Question: I have the following code:
'''
try
{
using (var myHttpWebResponse = (HttpWebResponse) httPrequestCreated.GetResponse())
{
var streamResponse = myHttpWebResponse.GetResponseStream();
if (streamResponse != null)
{
var streamRead = new StreamReader(streamResponse);
var readBuff = new Char[256];
var count = streamRead.Read(readBuff, 0, 256);
while (count > 0)
{
var outputData = new String(readBuff, 0, count);
finalResopnse += outputData;
count = streamRead.Read(readBuff, 0, 256);
}
streamRead.Close();
streamResponse.Close();
myHttpWebResponse.Close();
}
}
}
catch (WebException ex)
{
MessageBox.Show("something went wrong");
}
'''
The error code is '404 Not Found', but instead of a MessageBox I get the following error:

Why is the exception never caught?
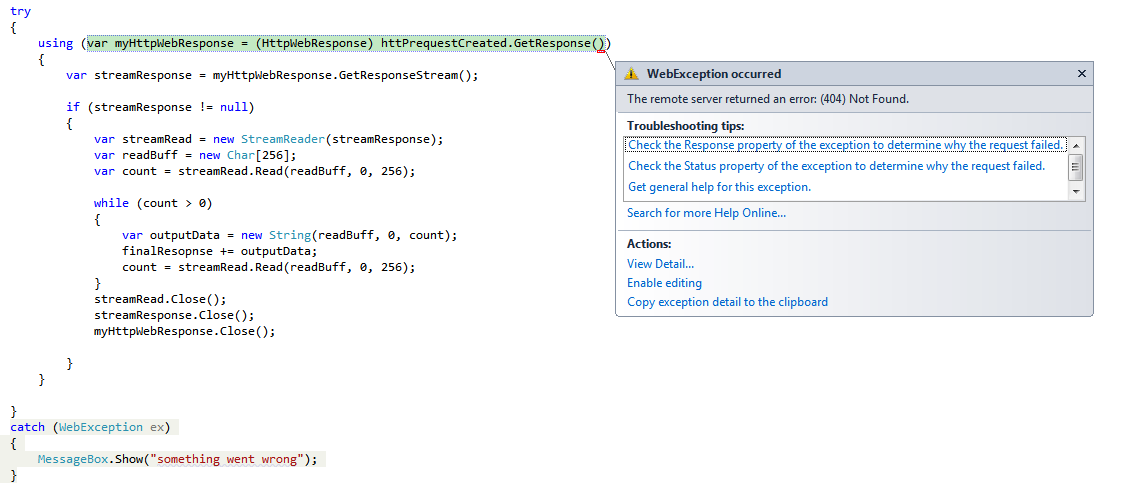
Answer: You probably have first chance exception catching turned on in Visual Studio.
Try running the application without debugger (Ctrl+F5). Or, if you get this dialog, you can press Run (F5) to get your message box.